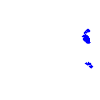
Particle: electron